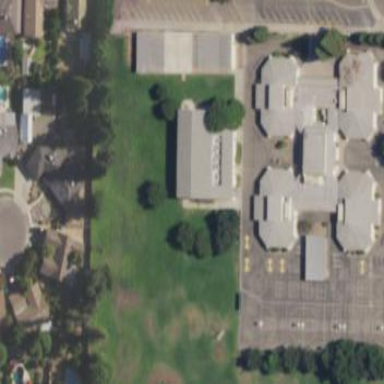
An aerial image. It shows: School.